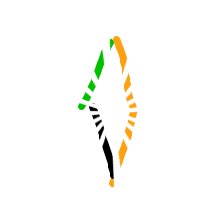
Shape: rhombus